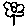
Label: flower